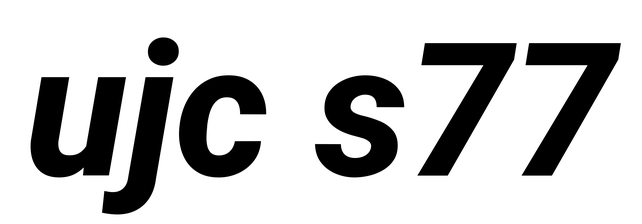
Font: Roboto-Italic_ExtraBold_Italic